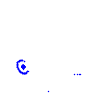
Particle: proton